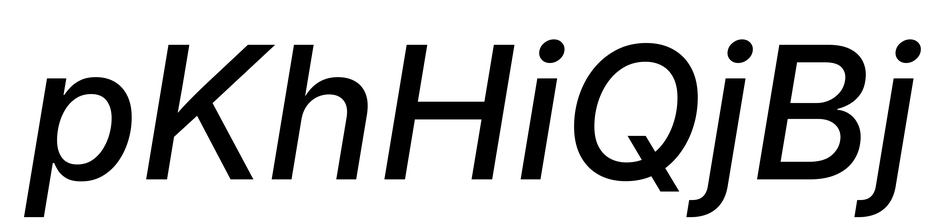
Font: Inter-Italic_Medium_Italic